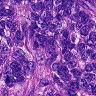
Metastatic tissue present: yes